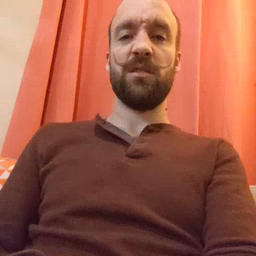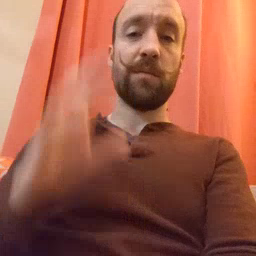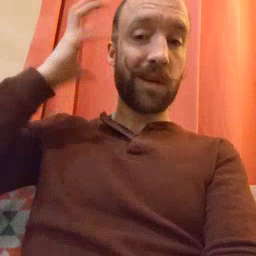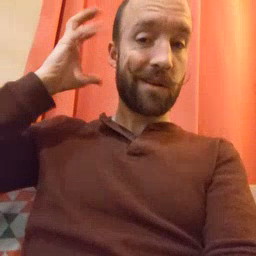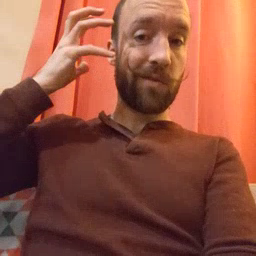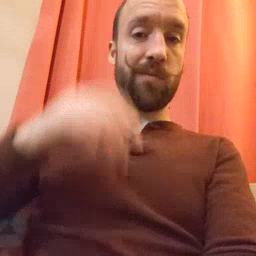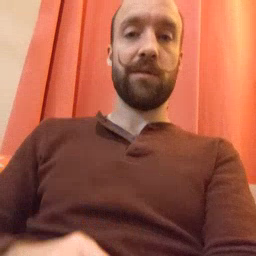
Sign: radio